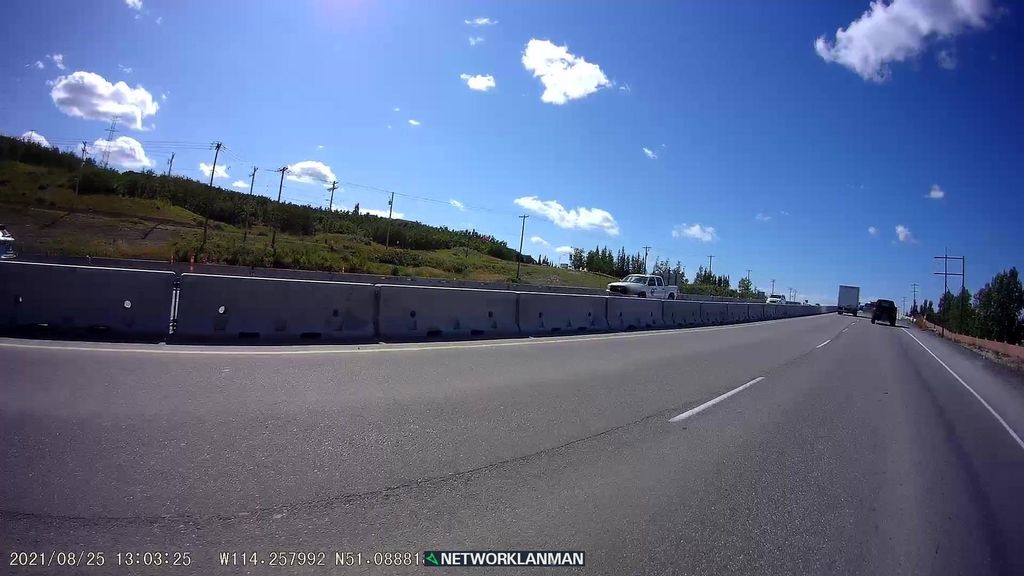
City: calgary